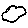
Label: cloud